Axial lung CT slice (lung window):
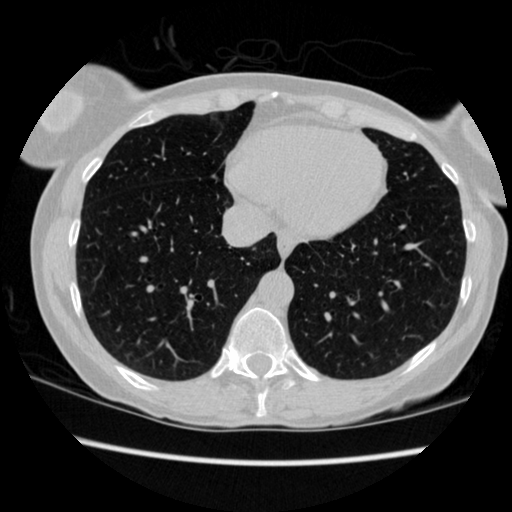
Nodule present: no